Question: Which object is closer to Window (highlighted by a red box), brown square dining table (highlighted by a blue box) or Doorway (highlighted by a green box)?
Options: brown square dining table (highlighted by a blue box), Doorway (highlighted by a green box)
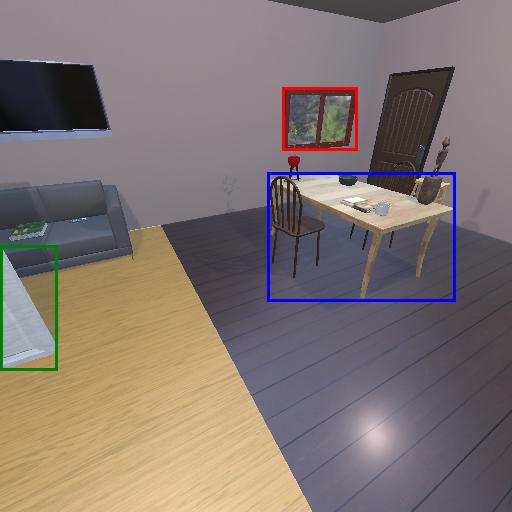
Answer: brown square dining table (highlighted by a blue box)